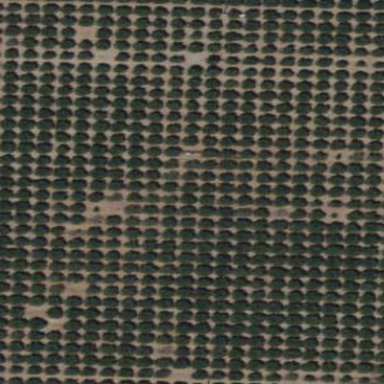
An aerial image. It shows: Orchard.